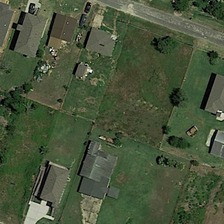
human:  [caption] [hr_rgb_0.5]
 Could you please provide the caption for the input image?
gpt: a lot of green plants are planted around the house .

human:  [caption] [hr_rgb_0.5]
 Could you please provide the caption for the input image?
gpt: the house was built with grey roofs .

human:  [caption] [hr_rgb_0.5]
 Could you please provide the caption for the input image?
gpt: the house was built with grey roofs .

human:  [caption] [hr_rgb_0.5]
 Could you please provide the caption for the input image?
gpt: a lot of green plants are planted around the house .

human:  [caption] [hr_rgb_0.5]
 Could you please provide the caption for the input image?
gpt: the house was built with grey roofs .